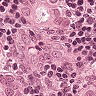
Metastatic tissue present: yes